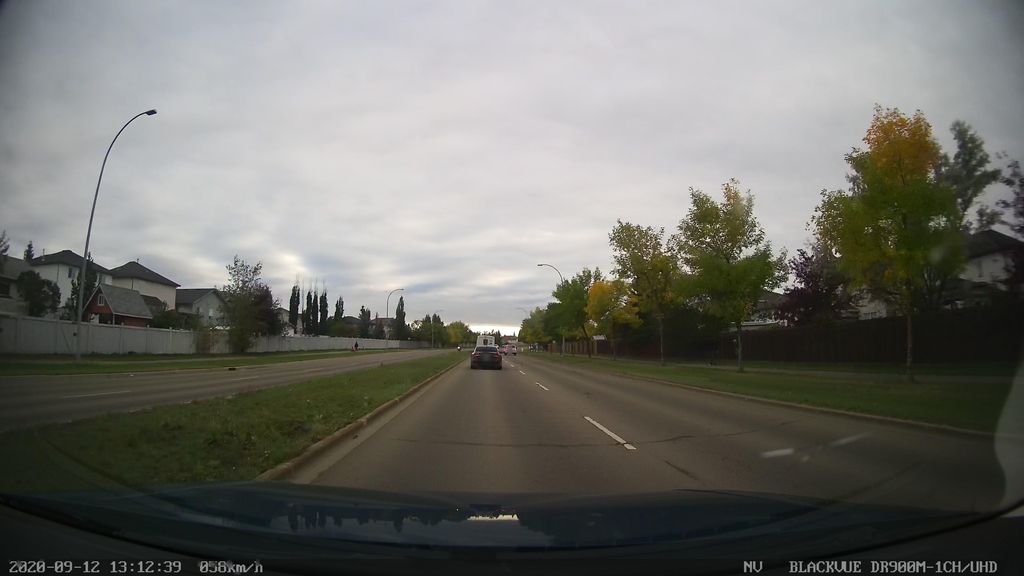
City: edmonton